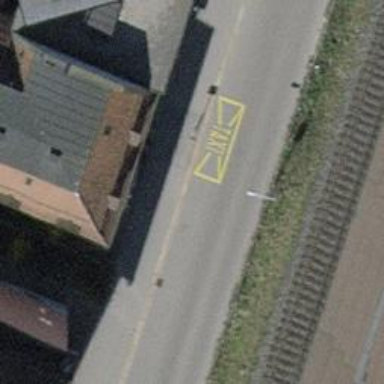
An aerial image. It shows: Taxi stand.